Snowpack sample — Rabbit Ears Pass, Jackson County, Colorado, USA (12/17/25, 1:08 PM MST)
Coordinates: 40.387, -106.625
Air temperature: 34 °F
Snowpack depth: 46 cm
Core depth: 10 cm
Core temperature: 30.2 °F
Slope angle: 6°, slope face: 165°
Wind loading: medium
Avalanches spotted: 0
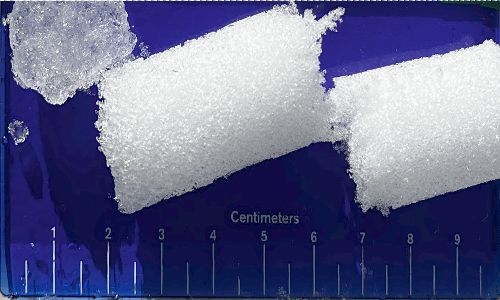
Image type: core
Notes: No avalanches spotted nearby, although collected in a meadowy area with minimal risk on this face of the pass.